Aerial crown-view tile of a tropical tree (Barro Colorado Island, Panama), acquired 20240611:
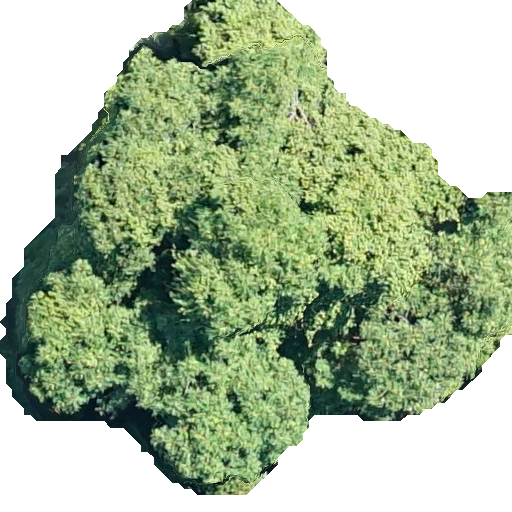
Species: Dipteryx oleifera
GBIF accepted scientific name: Dipteryx oleifera
Crown area: 265.728 m²